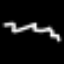
Label: squiggle